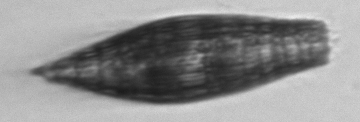
Label: Tiarina_fusus